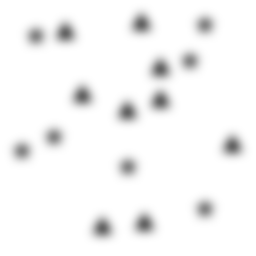
Squares: 0
Triangles: 9
Stars: 7
Total shapes: 16